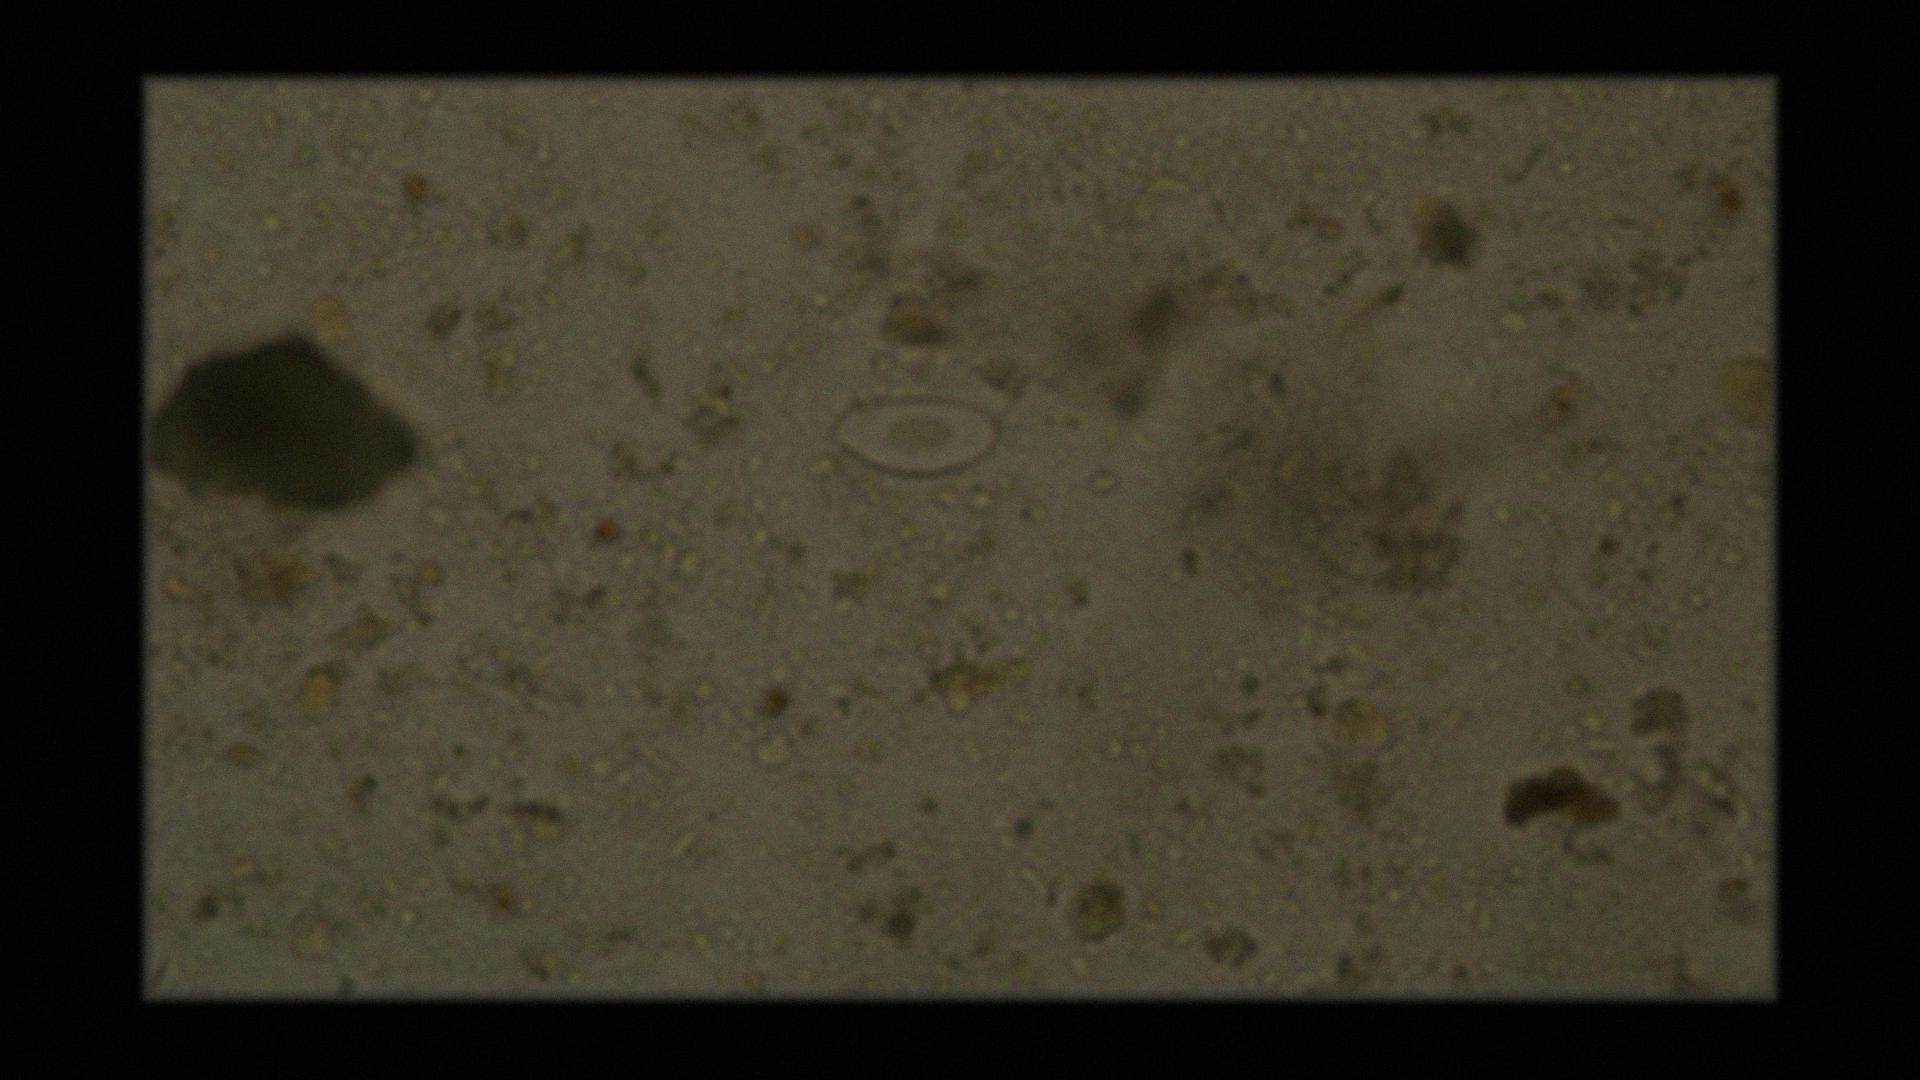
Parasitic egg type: Enterobius vermicularis